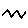
Label: zigzag